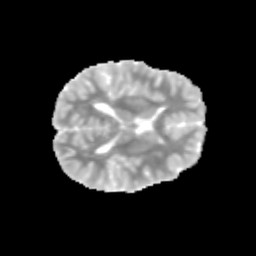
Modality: MD
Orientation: axial
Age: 13
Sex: male
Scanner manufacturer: siemens
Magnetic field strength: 3 T
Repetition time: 3.8 s
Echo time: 0.07 s